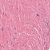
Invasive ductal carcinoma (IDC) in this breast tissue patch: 0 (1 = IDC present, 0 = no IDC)